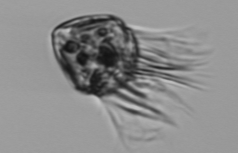
Label: Strombidium_morphotype1